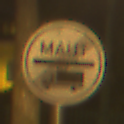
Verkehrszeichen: EndeMautpflicht
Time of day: Night
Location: Outdoor (Urban)
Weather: Clear
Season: NotSpecified
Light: Artificial